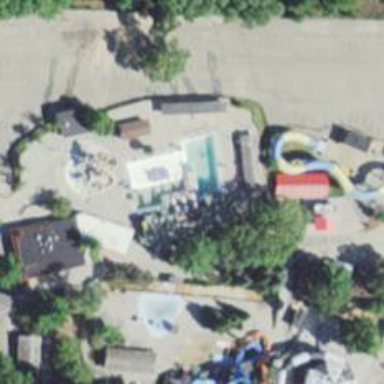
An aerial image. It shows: Water slide attraction.